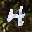
Label: 4